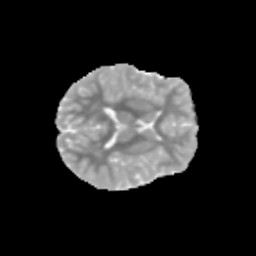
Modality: MD
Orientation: axial
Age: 9
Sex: female
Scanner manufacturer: siemens
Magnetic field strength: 3 T
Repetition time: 3.8 s
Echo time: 0.07 s